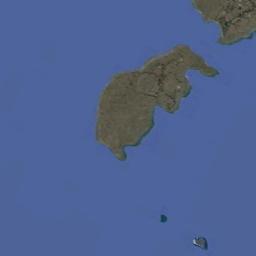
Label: island